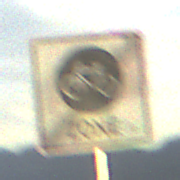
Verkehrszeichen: EndeFahrradzone
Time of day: SunriseSunset
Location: Outdoor (Nature)
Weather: PartlyCloudy
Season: Summer
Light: Natural